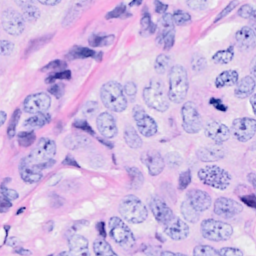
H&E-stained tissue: Breast